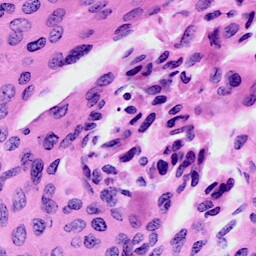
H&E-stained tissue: Cervix